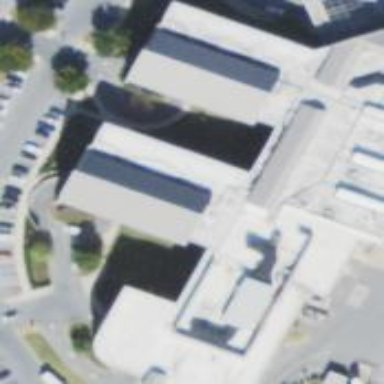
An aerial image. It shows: Healthcare clinic.